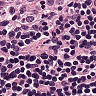
Metastatic tissue present: no